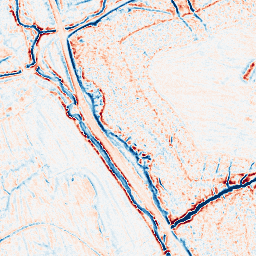
Category: edge_preserving
Decomposition family: bilateral
Decomposition parameters: d: 9
sigma_color: 75
sigma_space: 100
Upsampling method: bicubic
Upsampling parameters: scale: 8
Upsampling scale: 8